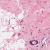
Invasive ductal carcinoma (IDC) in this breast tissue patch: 0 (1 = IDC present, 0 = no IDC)